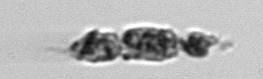
Label: fecal_pellet